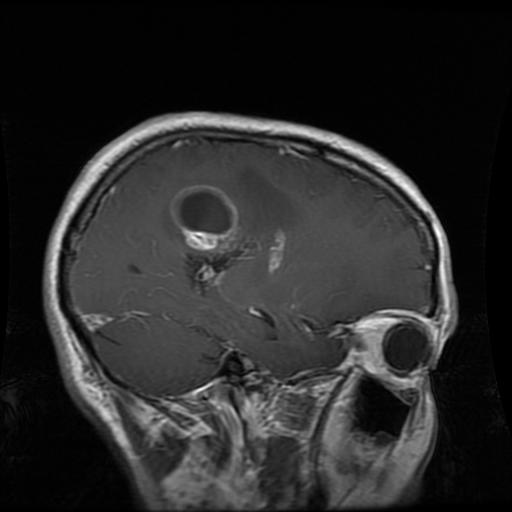
Label: glioma